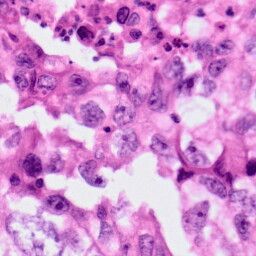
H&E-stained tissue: Lung